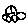
Label: car